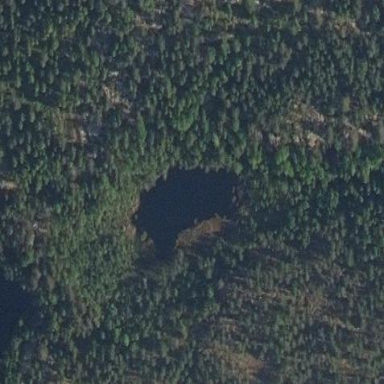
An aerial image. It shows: Pond with natural water.